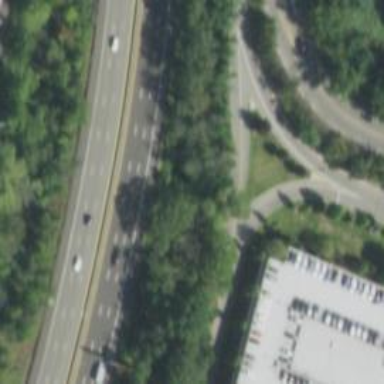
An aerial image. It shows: Trunk link road with asphalt surface.